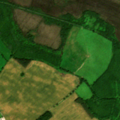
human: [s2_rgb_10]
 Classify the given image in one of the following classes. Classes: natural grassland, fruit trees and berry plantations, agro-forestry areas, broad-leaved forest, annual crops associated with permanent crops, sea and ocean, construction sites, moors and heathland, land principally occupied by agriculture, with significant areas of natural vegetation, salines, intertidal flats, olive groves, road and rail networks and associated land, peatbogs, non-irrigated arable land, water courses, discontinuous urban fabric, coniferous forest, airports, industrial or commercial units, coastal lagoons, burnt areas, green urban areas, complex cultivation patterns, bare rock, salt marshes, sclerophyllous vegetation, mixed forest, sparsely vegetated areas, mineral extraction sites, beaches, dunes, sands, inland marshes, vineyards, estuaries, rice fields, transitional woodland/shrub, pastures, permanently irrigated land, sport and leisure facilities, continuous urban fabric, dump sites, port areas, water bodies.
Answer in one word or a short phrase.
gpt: non-irrigated arable land, pastures, land principally occupied by agriculture, with significant areas of natural vegetation, coniferous forest, mixed forest, peatbogs